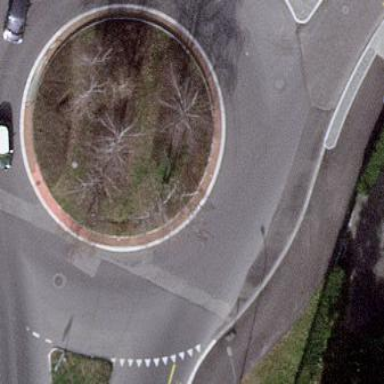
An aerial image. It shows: Primary highway with asphalt surface leading to roundabout.